Question: I have a query like this:
'''
SELECT DISTINCT
[F_Exhibitor_Name]
FROM
[V_ExhibitorLocation]
WHERE
F_ExhibitionCode ='10996'
AND
[F_Exhibitor_Name] IS NOT NULL
ORDER BY
F_Exhibitor_Name
'''
My first line is blank, which causes an error in the code. My current result set looks like this:

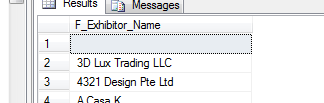
Answer: In SQL Server, a 'null' and an empty string ('''') are not the same. If you which to exclude both, you should explicitly check for both:
'''
SELECT DISTINCT [F_Exhibitor_Name]
FROM [V_ExhibitorLocation]
WHERE [F_ExhibitionCode] = '10996' AND
[F_Exhibitor_Name] IS NOT NULL AND
[F_Exhibitor_Name] <> ''
ORDER BY [F_Exhibitor_Name]
'''